如图，已知 $AE$ 平分 $\angle DAB$，$\angle B = \angle C$，说明 $AE \parallel BC$.

解：因为 $AE$ 平分 $\angle DAB$（已知），

所以 $\angle DAB = 2\angle DAE$（角的平分线的意义），

因为 $\angle DAB = \angle \underline{\quad \quad} + \angle \underline{\quad \quad}$（三角形的一个外角等于与它\underline{\quad 不相邻\quad}的两个内角的和）

又因为 $\angle B = \angle C$（已知），

所以 $\angle DAB = 2\angle \underline{\quad \quad}$（等式性质），

所以 $\angle DAE = \angle B$（等量代换），

所以 $AE \parallel BC$（同位角相等，两直线平行）.
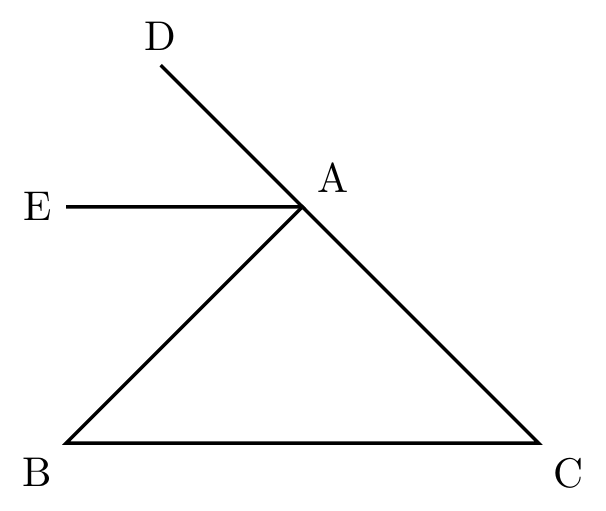
【解答】
因为 $AE$ 平分 $\angle DAB$ （已知），

所以 $\angle DAB = 2\angle DAE$ （角的平分线的意义），

因为 $\angle DAB = \angle B + \angle C$ （三角形的一个外角等于与它不相邻的两个内角的和）

又因为 $\angle B = \angle C$ （已知），

所以 $\angle DAB = 2\angle C$ （等式性质），

所以 $\angle DAE = \angle C$，

所以 $AE \parallel BC$。

故答案为：$B$；$C$；不相邻；$C$。